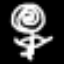
Label: pencil